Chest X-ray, AP view. Patient: 62 years old, sex F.
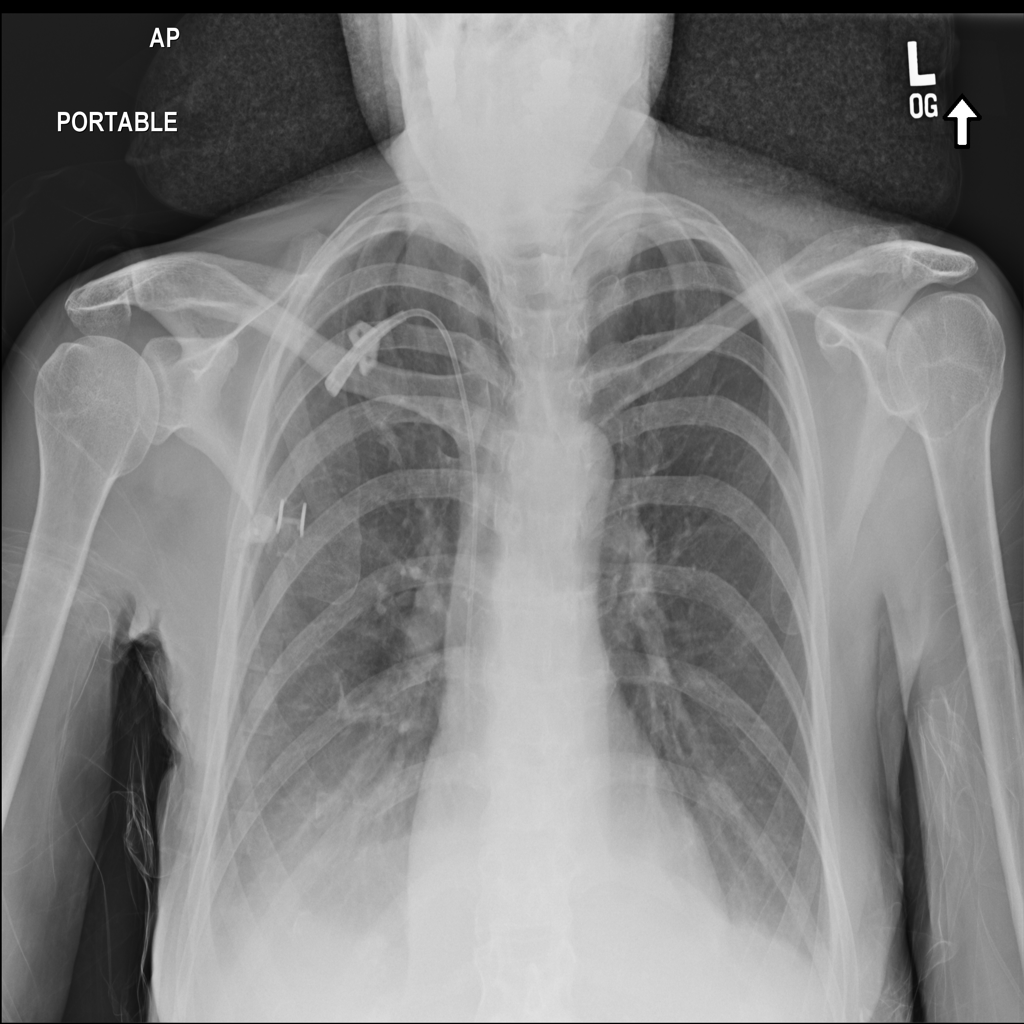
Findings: Effusion